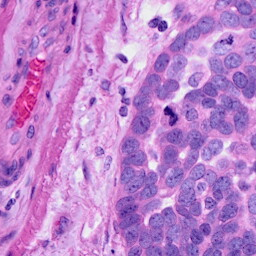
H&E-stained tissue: Ovarian